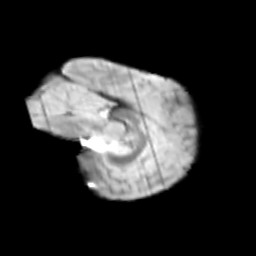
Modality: T2w
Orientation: sagittal
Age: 12
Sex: female
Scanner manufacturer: siemens
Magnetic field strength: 3 T
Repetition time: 3.8 s
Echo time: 0.07 s